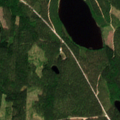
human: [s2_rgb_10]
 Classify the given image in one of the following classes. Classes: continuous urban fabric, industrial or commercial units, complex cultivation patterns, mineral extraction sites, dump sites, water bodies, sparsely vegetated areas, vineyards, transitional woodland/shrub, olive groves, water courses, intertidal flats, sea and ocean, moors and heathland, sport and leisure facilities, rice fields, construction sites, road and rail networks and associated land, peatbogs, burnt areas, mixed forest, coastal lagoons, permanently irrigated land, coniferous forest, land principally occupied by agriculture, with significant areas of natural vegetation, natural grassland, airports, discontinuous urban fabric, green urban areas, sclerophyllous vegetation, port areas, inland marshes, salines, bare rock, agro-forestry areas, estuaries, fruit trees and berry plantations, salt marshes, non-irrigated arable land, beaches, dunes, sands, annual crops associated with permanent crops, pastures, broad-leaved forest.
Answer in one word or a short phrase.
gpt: coniferous forest, mixed forest, water bodies